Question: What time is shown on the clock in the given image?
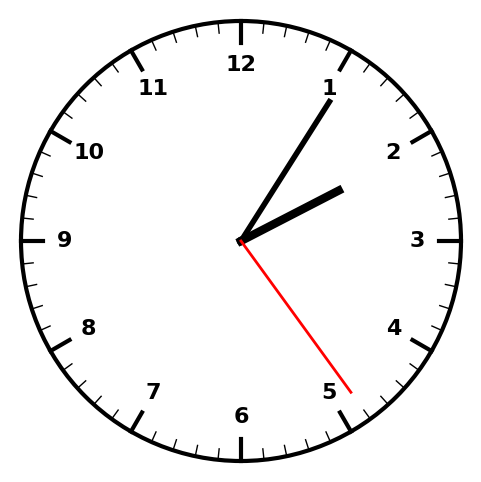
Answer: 02:05:24